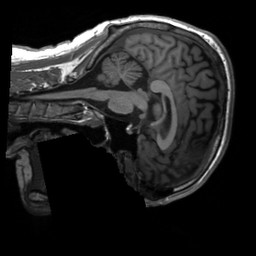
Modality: T1w
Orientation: sagittal
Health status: healthy
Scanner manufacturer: siemens
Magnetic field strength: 3 T
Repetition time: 2.3 s
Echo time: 0.00207 s